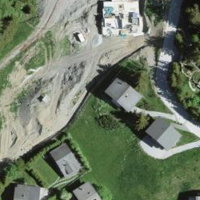
EUNIS habitat code: 55
Species observed at this site:
Periparus ater